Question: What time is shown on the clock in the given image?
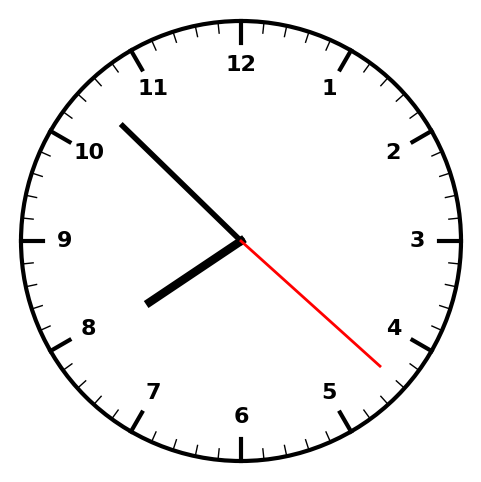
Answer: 07:52:22